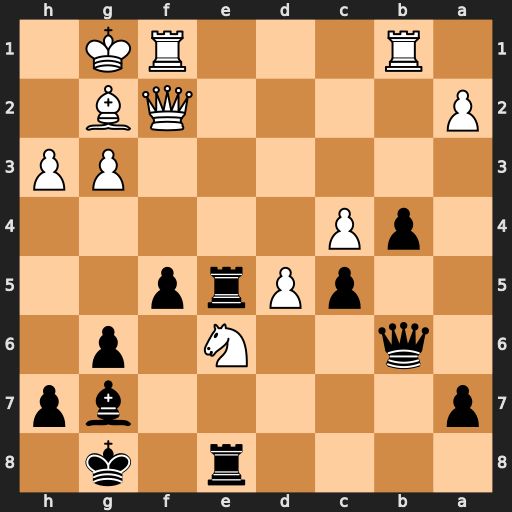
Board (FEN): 4r1k1/p5bp/1q2N1p1/2pPrp2/1pP5/6PP/P4QB1/1R3RK1
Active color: b
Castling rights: -
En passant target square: -
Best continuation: R5xe6 dxe6 Bd4